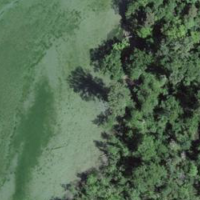
EUNIS habitat code: 14
Species observed at this site:
Mergus merganser